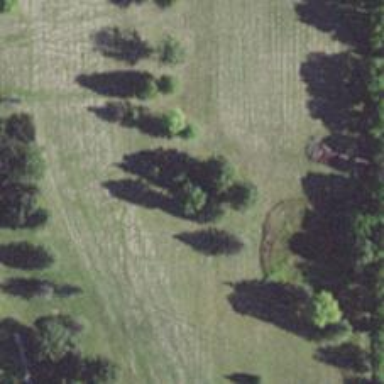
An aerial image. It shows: Row of trees in natural setting.